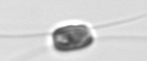
Label: Chaetoceros_similis